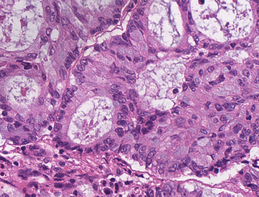
Tumor epithelial tissue: yes
Tumor-associated stroma tissue: yes
Normal tissue: no